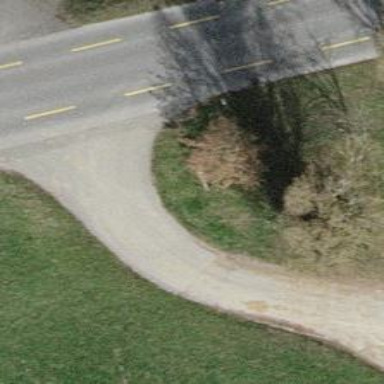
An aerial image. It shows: Well-maintained track road with grade 1 tracktype.